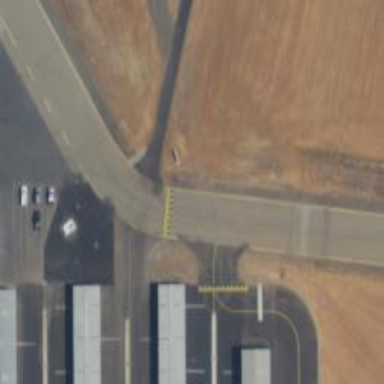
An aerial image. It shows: View of taxiway at the airport.